Question: first of all wish you
### Very Happy New Year.
Now come to the point. Here i want to show text with icon. I am only able to show the text but not the icon.How can i do this?
### one important thing i am Getting response from server. Images can be changed. Whole thing is coming in shot.Not line by line
### Below is the sample :

Any kind of help will be extremely appreciated.
### Updated:
Response from server:
'''
<div class="specsSection">
<p><strong>Entertainment on the Go</strong></p>
<table cellpadding="5" cellspacing="0" border="0" class="tblSpecs"><tr><td>
<img src="http://xyz.abc.in/sites/xyz.abc.in/icons/dolbyplus.jpg" />
</td>
<td>Sharp and Natural Sound with Digital Dolby Plus</td>
</tr><tr><td>
<img src="http://xyz.abc.in/sites/xyz.abc.in/icons/wifi.jpg" /></td>
<td>
GPRS + WiFi (With Voice Calling)</td>
</tr><tr><td>
<img src="http://xyz.abc.in/sites/xyz.abc.in/icons/lcd.jpg" /></td>
<td>7"Capacitive Touch LCD</td>
</tr><tr><td>
<img src="http://xyz.abc.in/sites/xyz.abc.in/icons/dualcore.jpg" /></td>
<td>Dual Core Processor</td>
</tr><tr><td>
<img src="http://xyz.abc.in/sites/xyz.abc.in/icons/storage.jpg" /></td>
<td>1 GB RAM, 4 GB eMMC</td>
</tr><tr><td>
<img src="http://xyz.abc.in/sites/xyz.abc.in/icons/android.jpg" /></td>
<td>Andorid 4.2 JellyBean</td>
</tr><tr><td>
<img src="http://xyz.abc.in/sites/xyz.abc.in/icons/battery.jpg" /></td>
<td>7+ hours of battery life</td>
</tr></table></div>
<div style="clear:both"> </div>
",
'''
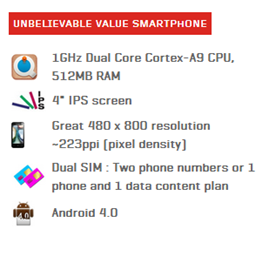
Answer: use 'android:drawableLeft=""' attribute for 'TextView'
'''
<TextView
android:layout_width="wrap_content"
android:layout_height="wrap_content"
android:drawableLeft="@drawable/image1" />
'''
and if you want to give the space between image and text use,
'''
android:drawablePadding="" attribute...
'''
and to set images dynamically, use
<URL>
so you are getting image Urls from Server. see the thread <URL>.
'''
Bitmap bitmap = BitmapFactory.decodeStream(inputStream);
BitmapDrawable drawable = new BitmapDrawable(getResources(), bitmap);
textView.setCompoundDrawablesWithIntrinsicBounds(drawable, null, null, null);
'''
use AsyncTask to download the image and get the Bitmap, set to TextView in UI thread...